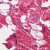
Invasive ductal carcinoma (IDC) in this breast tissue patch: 0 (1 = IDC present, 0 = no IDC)